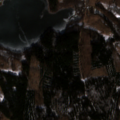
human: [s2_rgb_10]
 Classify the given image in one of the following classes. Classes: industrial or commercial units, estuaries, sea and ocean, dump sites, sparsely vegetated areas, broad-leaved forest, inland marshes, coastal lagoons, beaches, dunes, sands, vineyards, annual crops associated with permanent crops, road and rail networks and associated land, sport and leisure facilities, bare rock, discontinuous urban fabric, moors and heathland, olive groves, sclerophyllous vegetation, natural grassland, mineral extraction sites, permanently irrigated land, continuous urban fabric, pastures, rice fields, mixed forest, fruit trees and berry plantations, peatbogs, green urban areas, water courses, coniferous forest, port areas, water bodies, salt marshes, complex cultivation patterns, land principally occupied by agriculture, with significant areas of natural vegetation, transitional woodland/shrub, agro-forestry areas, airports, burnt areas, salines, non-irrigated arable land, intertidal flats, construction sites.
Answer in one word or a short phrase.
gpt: complex cultivation patterns, land principally occupied by agriculture, with significant areas of natural vegetation, broad-leaved forest, coniferous forest, transitional woodland/shrub, water bodies